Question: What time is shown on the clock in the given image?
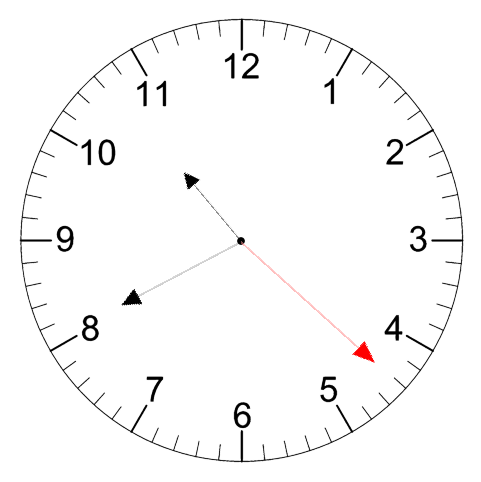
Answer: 10:40:22